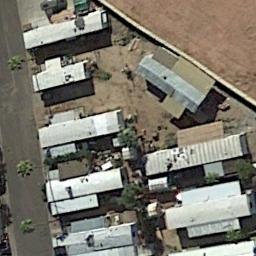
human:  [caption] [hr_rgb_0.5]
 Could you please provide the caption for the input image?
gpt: Many buildings of different shapes and sizes are in mobile home parks .

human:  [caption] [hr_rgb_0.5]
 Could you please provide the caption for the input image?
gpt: The mobile home park is next to the bare land .

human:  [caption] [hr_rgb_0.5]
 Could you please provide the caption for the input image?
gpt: A mobile home park with some neatly arranged white mobile homes is along a road .

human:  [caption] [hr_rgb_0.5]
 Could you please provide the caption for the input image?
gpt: A wood is next to the mobile home park .

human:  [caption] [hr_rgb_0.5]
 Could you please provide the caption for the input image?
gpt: There are some buildings beside a brown bare land in the mobile home park .